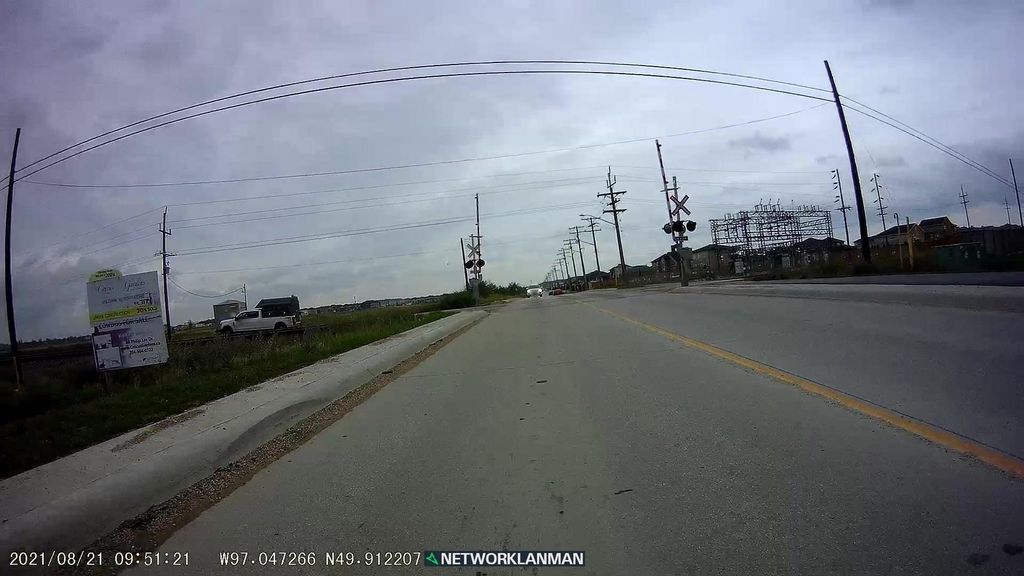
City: winnipeg